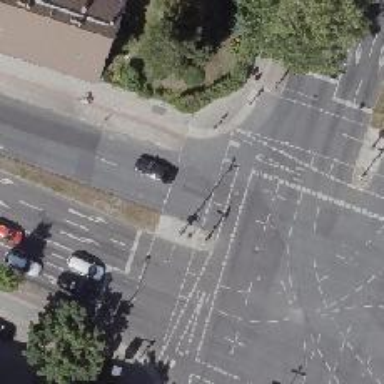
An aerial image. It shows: Footway crossing with traffic signals.